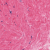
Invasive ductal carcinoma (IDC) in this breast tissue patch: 0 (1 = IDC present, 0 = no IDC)